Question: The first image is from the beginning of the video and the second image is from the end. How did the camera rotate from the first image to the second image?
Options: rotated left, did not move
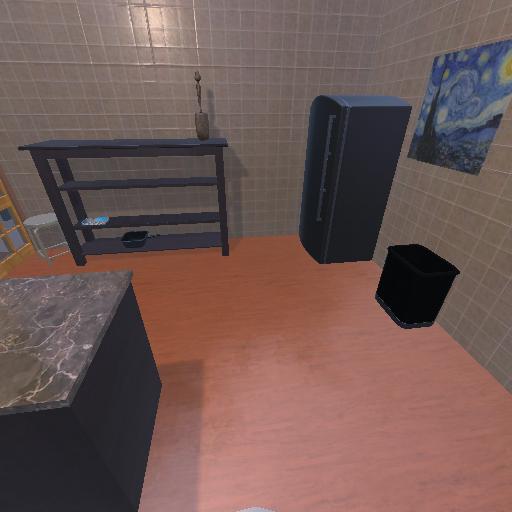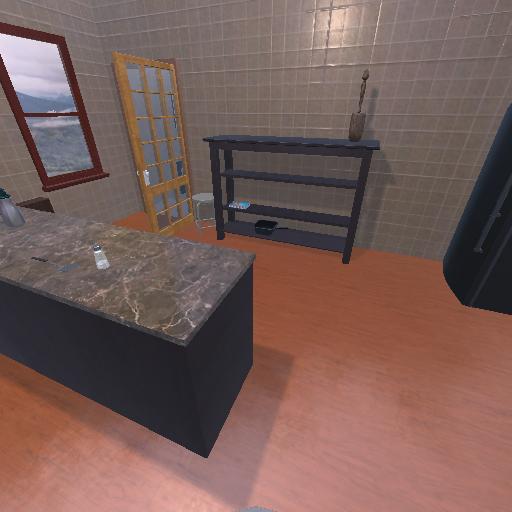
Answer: rotated left